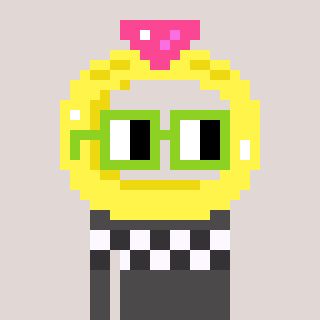
a pixel art character with square light green glasses, a ring-shaped head and a grayscale-colored body on a warm background